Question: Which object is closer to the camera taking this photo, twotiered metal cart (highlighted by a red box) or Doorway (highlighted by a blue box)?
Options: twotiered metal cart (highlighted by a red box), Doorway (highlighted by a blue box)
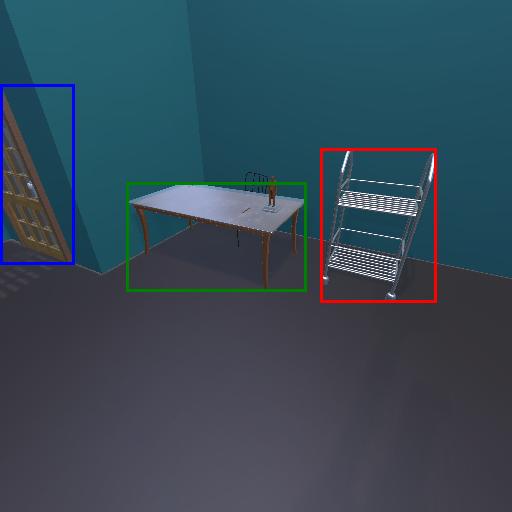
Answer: twotiered metal cart (highlighted by a red box)